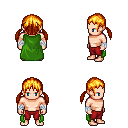
a pixel art fantasy rpg character, male body template, human, light skin, green cape, red pants, light blonde twin-tailed hairstyle, white cloth bandages, four views (front, back, left, right), 2x2 character sprite sheet, small pixel art, hard edges, no anti-aliasing